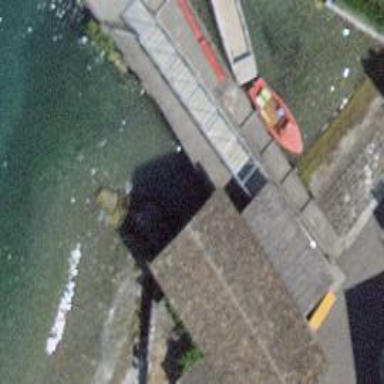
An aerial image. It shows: Pier made of concrete.